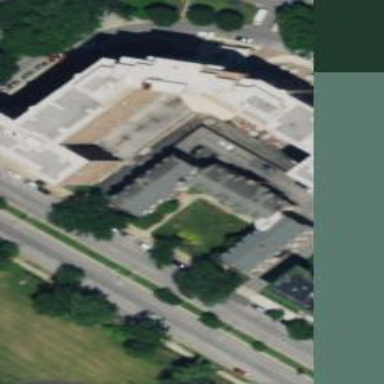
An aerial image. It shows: Unique apartment building with double saltbox roof shape.